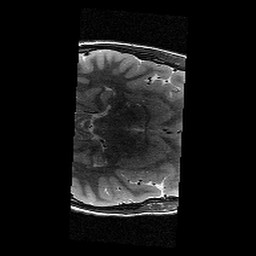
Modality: T2w
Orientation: axial
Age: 11
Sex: male
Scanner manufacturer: siemens
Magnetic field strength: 3 T
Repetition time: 9.23 s
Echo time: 0.067 s